Question: so im having problems with android clipping the button click area on my view. I have a very simple view for the moment and before any animations, the width of the view is being limited to the size of the buttons contained within it, even though i am telling to to be fill_parent in both width and height.
I have the drawing for the animation working correctly with setClipChildren(false), but this is still stopping the buttons from being clicked. I am also correctly moving the actual button's view because when one of the buttons (i have 5 in this animation all moving independently) moves directly above the initial starting position it is able to be clicked and i receive the even correctly.
here is the code im using for the outer-most view (i have 2 to simulate how this view will be added into a larger project later):
'''
<?xml version="1.0" encoding="utf-8"?>
<RelativeLayout xmlns:android="http://schemas.android.com/apk/res/android"
android:layout_width="fill_parent"
android:layout_height="fill_parent"
android:orientation="vertical" >
<com.tests.FancyBottomTab
android:id="@+id/fancyBottomTab1"
android:layout_width="fill_parent"
android:layout_height="fill_parent"
android:layout_alignParentBottom="true"
android:layout_centerHorizontal="true"
android:layout_marginBottom="5dp"
android:gravity="center_horizontal"
android:clipChildren="false">
</com.tests.FancyBottomTab>
</RelativeLayout>
'''
then here is what the FancyBottomTab is using as its layout xml:
'''
<?xml version="1.0" encoding="utf-8"?>
<RelativeLayout xmlns:android="http://schemas.android.com/apk/res/android"
android:layout_width="match_parent"
android:layout_height="match_parent"
android:layout_gravity="center_horizontal"
android:orientation="vertical" >
<Button
android:id="@+id/button1"
android:layout_width="wrap_content"
android:layout_height="wrap_content"
android:layout_alignParentBottom="true"
android:layout_centerHorizontal="true"
android:layout_marginBottom="5dp"
android:background="@drawable/b1"
android:paddingBottom="5dp" />
<Button
android:id="@+id/button2"
android:layout_width="wrap_content"
android:layout_height="wrap_content"
android:layout_alignParentBottom="true"
android:layout_centerHorizontal="true"
android:layout_marginBottom="5dp"
android:background="@drawable/b2"
android:paddingBottom="5dp" />
<Button
android:id="@+id/button3"
android:layout_width="wrap_content"
android:layout_height="wrap_content"
android:layout_alignParentBottom="true"
android:layout_centerHorizontal="true"
android:layout_marginBottom="5dp"
android:background="@drawable/b3"
android:paddingBottom="5dp" />
<Button
android:id="@+id/button4"
android:layout_width="wrap_content"
android:layout_height="wrap_content"
android:layout_alignParentBottom="true"
android:layout_centerHorizontal="true"
android:layout_marginBottom="5dp"
android:background="@drawable/b4"
android:paddingBottom="5dp" />
<Button
android:id="@+id/button5"
android:layout_width="wrap_content"
android:layout_height="wrap_content"
android:layout_alignParentBottom="true"
android:layout_centerHorizontal="true"
android:layout_marginBottom="5dp"
android:background="@drawable/b5"
android:paddingBottom="5dp" />
<Button
android:id="@+id/fancyRedButton"
android:layout_width="wrap_content"
android:layout_height="wrap_content"
android:layout_alignParentBottom="true"
android:layout_centerHorizontal="true"
android:background="@drawable/fancy_red_button"
android:visibility="visible" />
</RelativeLayout>
'''
UPDATE: just assume that the animations are in a semicricle pattern of width 100dp and the buttons are evenly spaced and the views correctly moved. Hopefully this clears up a few things and helps find a solution.
UPDATE AGAIN: ok, this time someone should be able to help me figure out what is wrong, ive edited the background so that the on in the RelativeLayout containing the buttons is half-transparent (the grey in the image below), and then the background on the outer RelativeLayout is white. Now the outer RelativeLayout must remain a relative layout for layout purposes later, but here is the XML being used for it:
'''
<?xml version="1.0" encoding="utf-8"?>
<RelativeLayout xmlns:android="http://schemas.android.com/apk/res/android"
android:layout_width="fill_parent"
android:layout_height="fill_parent"
android:background="@color/white"
android:orientation="vertical" >
<com.dobango.tests.FancyBottomTab
android:id="@+id/fancyBottomTab1"
android:layout_width="fill_parent"
android:layout_height="fill_parent"
android:layout_alignParentBottom="true"
android:layout_centerHorizontal="true"
android:layout_marginBottom="5dp"
android:clipChildren="false"
android:gravity="center_horizontal" >
</com.dobango.tests.FancyBottomTab>
</RelativeLayout>
'''
Here is a screen shot of with the added colors that should make it abundantly clear that something is wrong, but i just cant see it at all.

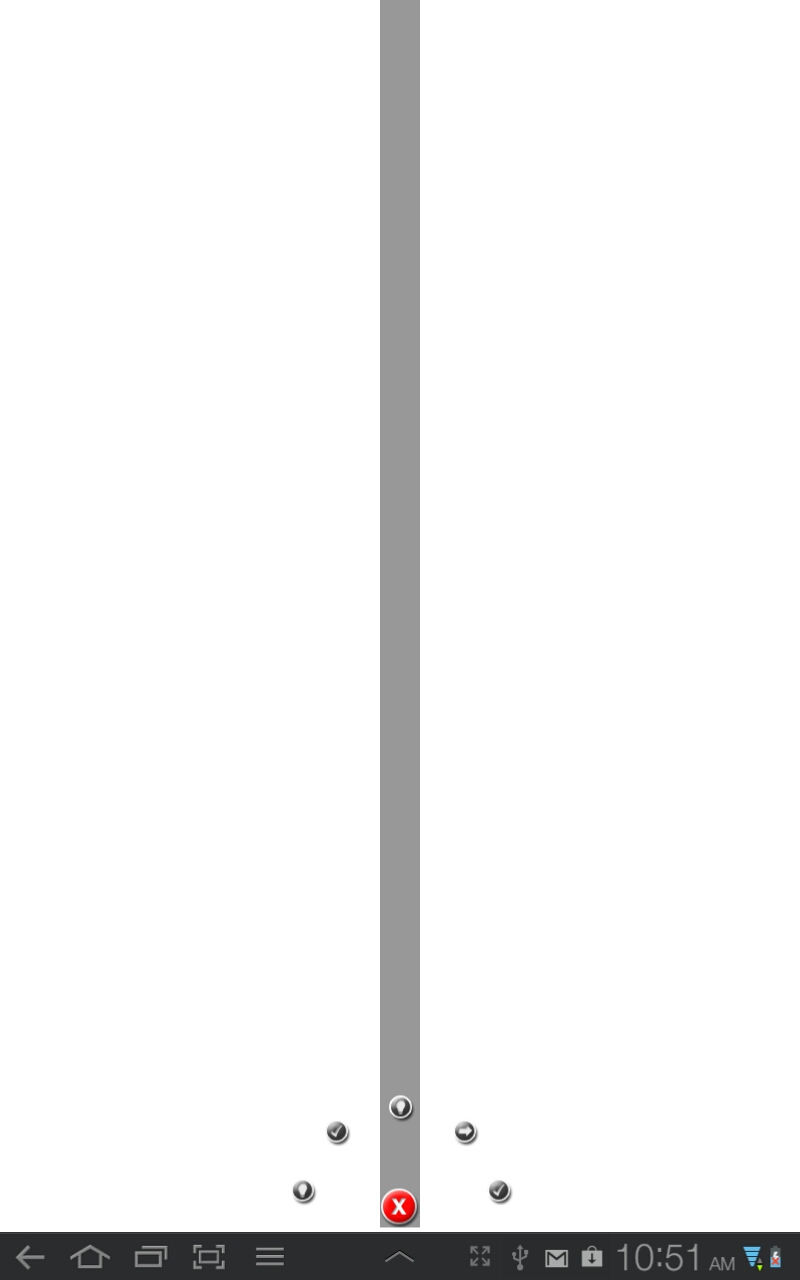
Answer: OK, so i have no idea WHY this was absolutely necessary to get the view to show up correctly, especially since i already said the same exact thing in the XML files, but this line completely solved the issues:
'''
view.setLayoutParams(new LayoutParams( LayoutParams.FILL_PARENT, LayoutParams.FILL_PARENT));
'''
If anyone knows why i had to put this line in my custom Relative Layout class, please comment and explain. Thanks.